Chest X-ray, AP view. Patient: 59 years old, sex F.
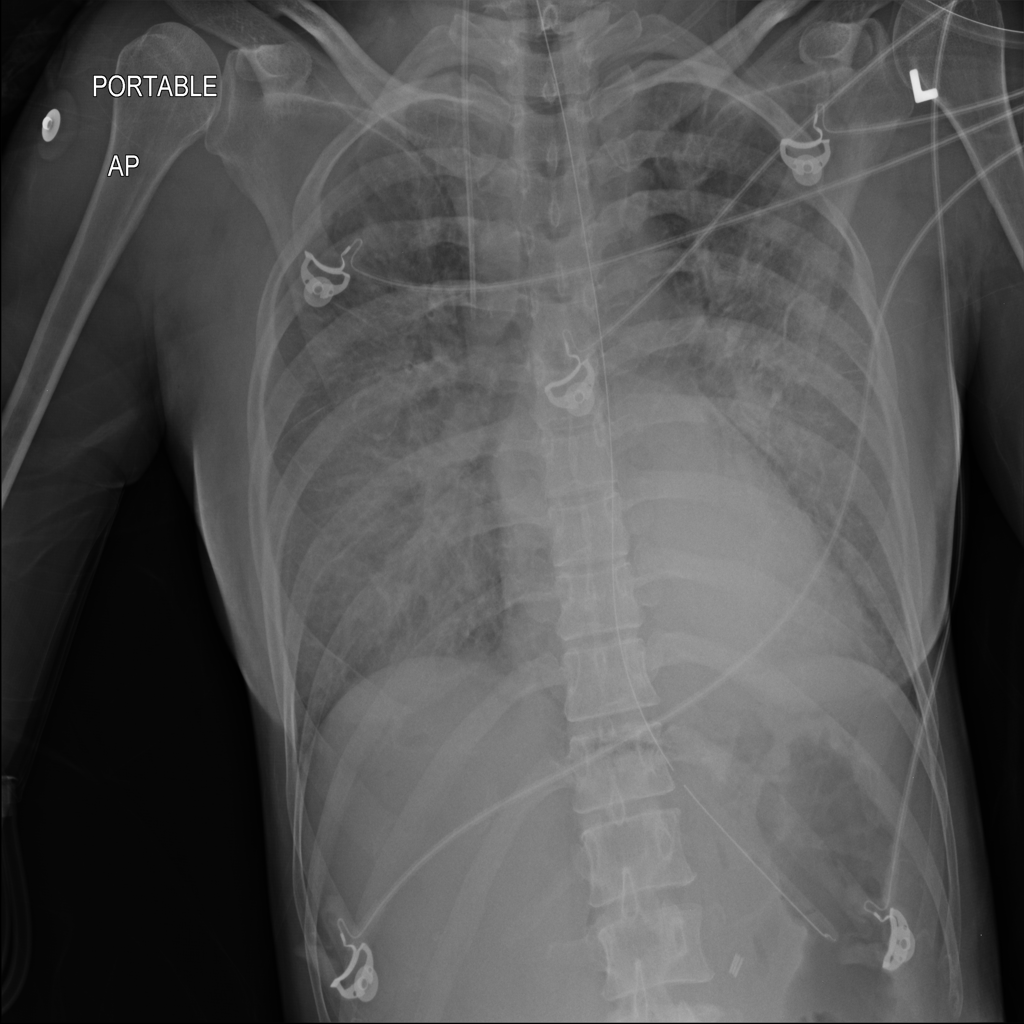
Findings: Edema, Infiltration